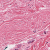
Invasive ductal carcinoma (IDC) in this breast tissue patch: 0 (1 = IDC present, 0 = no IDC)